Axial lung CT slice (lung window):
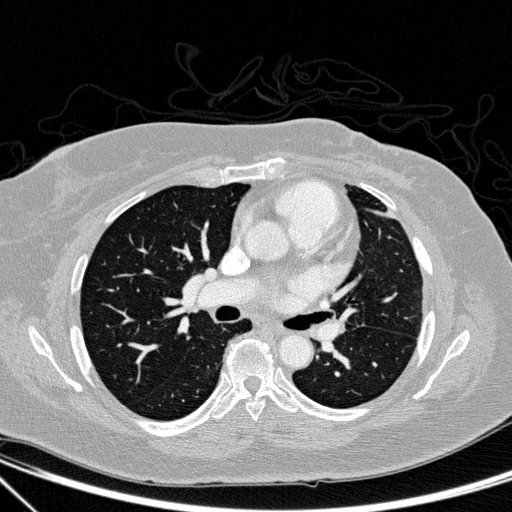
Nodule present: no